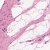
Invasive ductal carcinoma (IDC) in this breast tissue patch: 0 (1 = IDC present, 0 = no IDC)